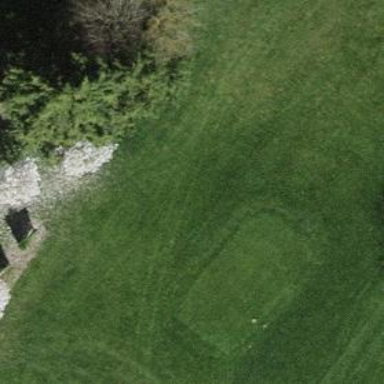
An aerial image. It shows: Grassy area designated as golf tee.